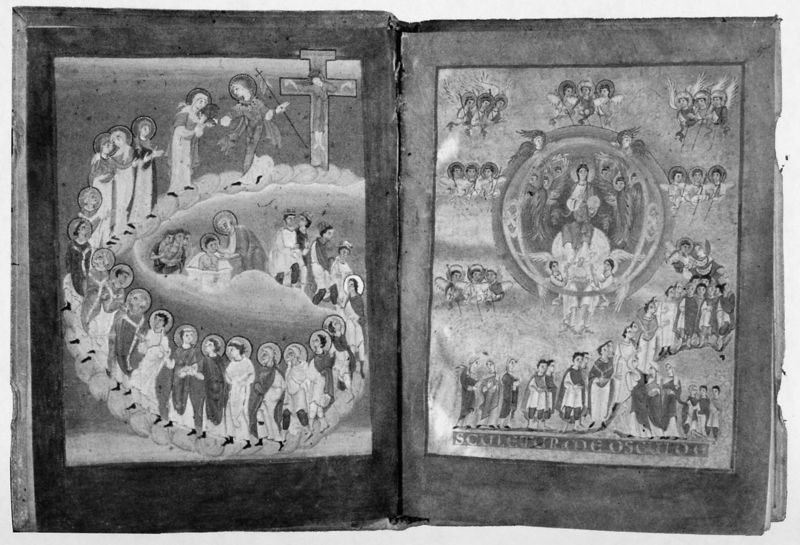
Titel: Reichenauer Handschrift in Bamberg
Institution: Bamberg, Staatsbibliothek
Schlagwörter: flügel, gott, himmel, mann, weiß, wolken, menschen, frau, geschwungen, grau, holz, schwarz, weg, wolke, malerei, kirche, figur, personen, krone, engel, schrift, stab, figuren, treppe, bad, buch, kreuz, altar, heiligenschein, nimbus, christus, jesus, seelen, romanik, segen, mönch, heiliger, himel, heilige, taufe, christen, jesu, petrus, christentum, himmelfahrt, latein, kruez, wandel, paradis, initial, buchmalerei, passion, evangeliar, weltenrichter, diptychon, wurzel jesse, kodex, vita, jesusu, kreizigung, seraphim, cherubim, doppelbild, jüngste gericht, tragaltar, chritus, o, #christus